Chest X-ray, AP view. Patient: 53 years old, sex M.
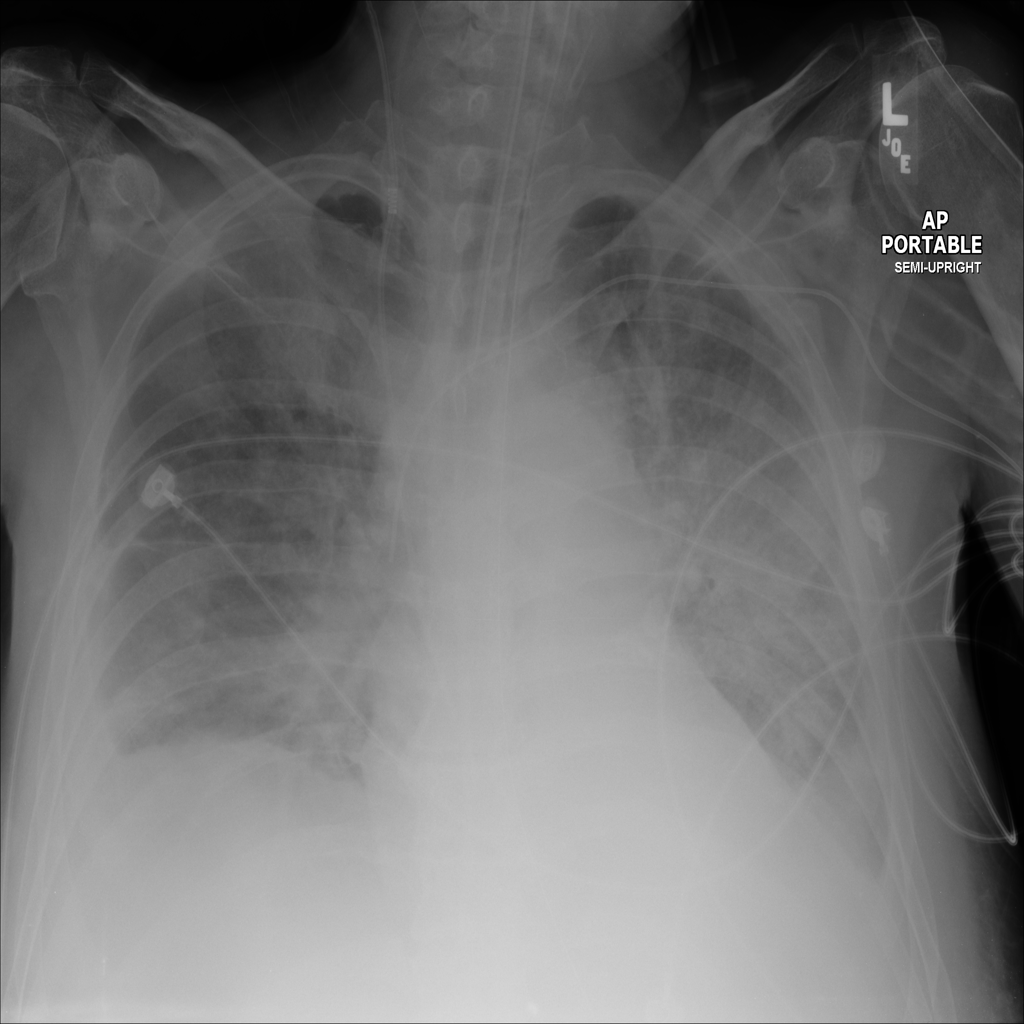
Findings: Atelectasis, Edema, Effusion